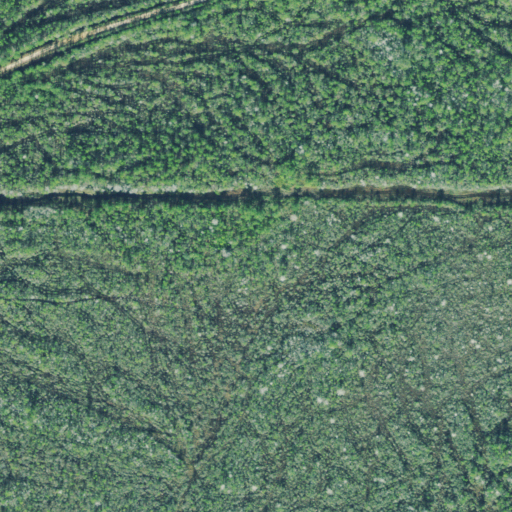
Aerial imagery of island in Georgia named White Oak Hammock containing woody wetlands, open development, and low intensity development